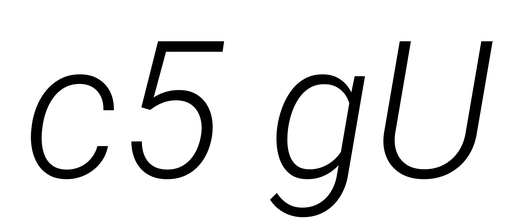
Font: Roboto-Italic_Light_Italic